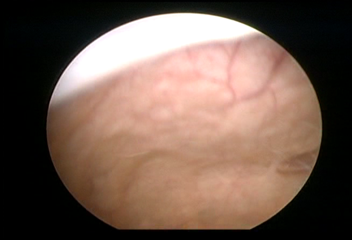
Modality: WLC
Class: Normal mucosa
Bladder cancer association: No